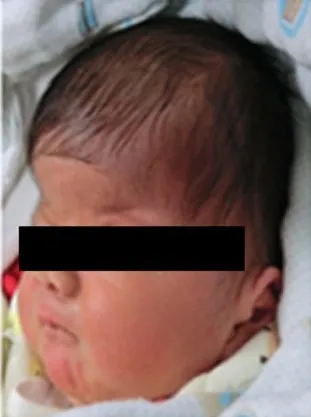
Head features of the Apert syndrome patient. Ears were mildly low compared with normal children.
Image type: medical_photograph (oral_photograph)